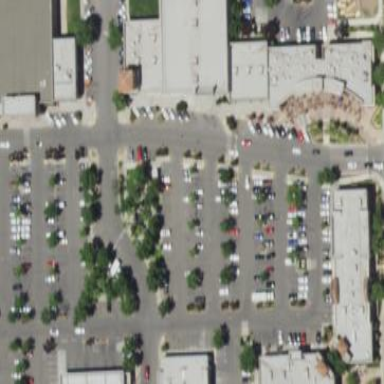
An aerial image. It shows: Retail area.